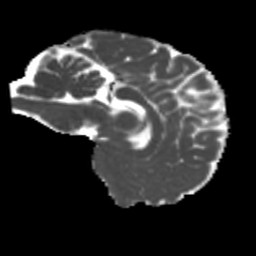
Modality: MD
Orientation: sagittal
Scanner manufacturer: siemens
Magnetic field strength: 3 T
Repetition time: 4 s
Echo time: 0.0594 s